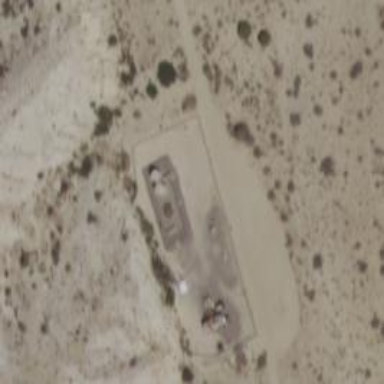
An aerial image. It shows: Storage tank that is man-made.